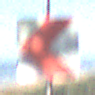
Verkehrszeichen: RichtungstafelnInKurvenKleinRechts
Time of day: MorningAfternoon
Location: Outdoor (Urban)
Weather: Clear
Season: NotSpecified
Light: Natural